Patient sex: M
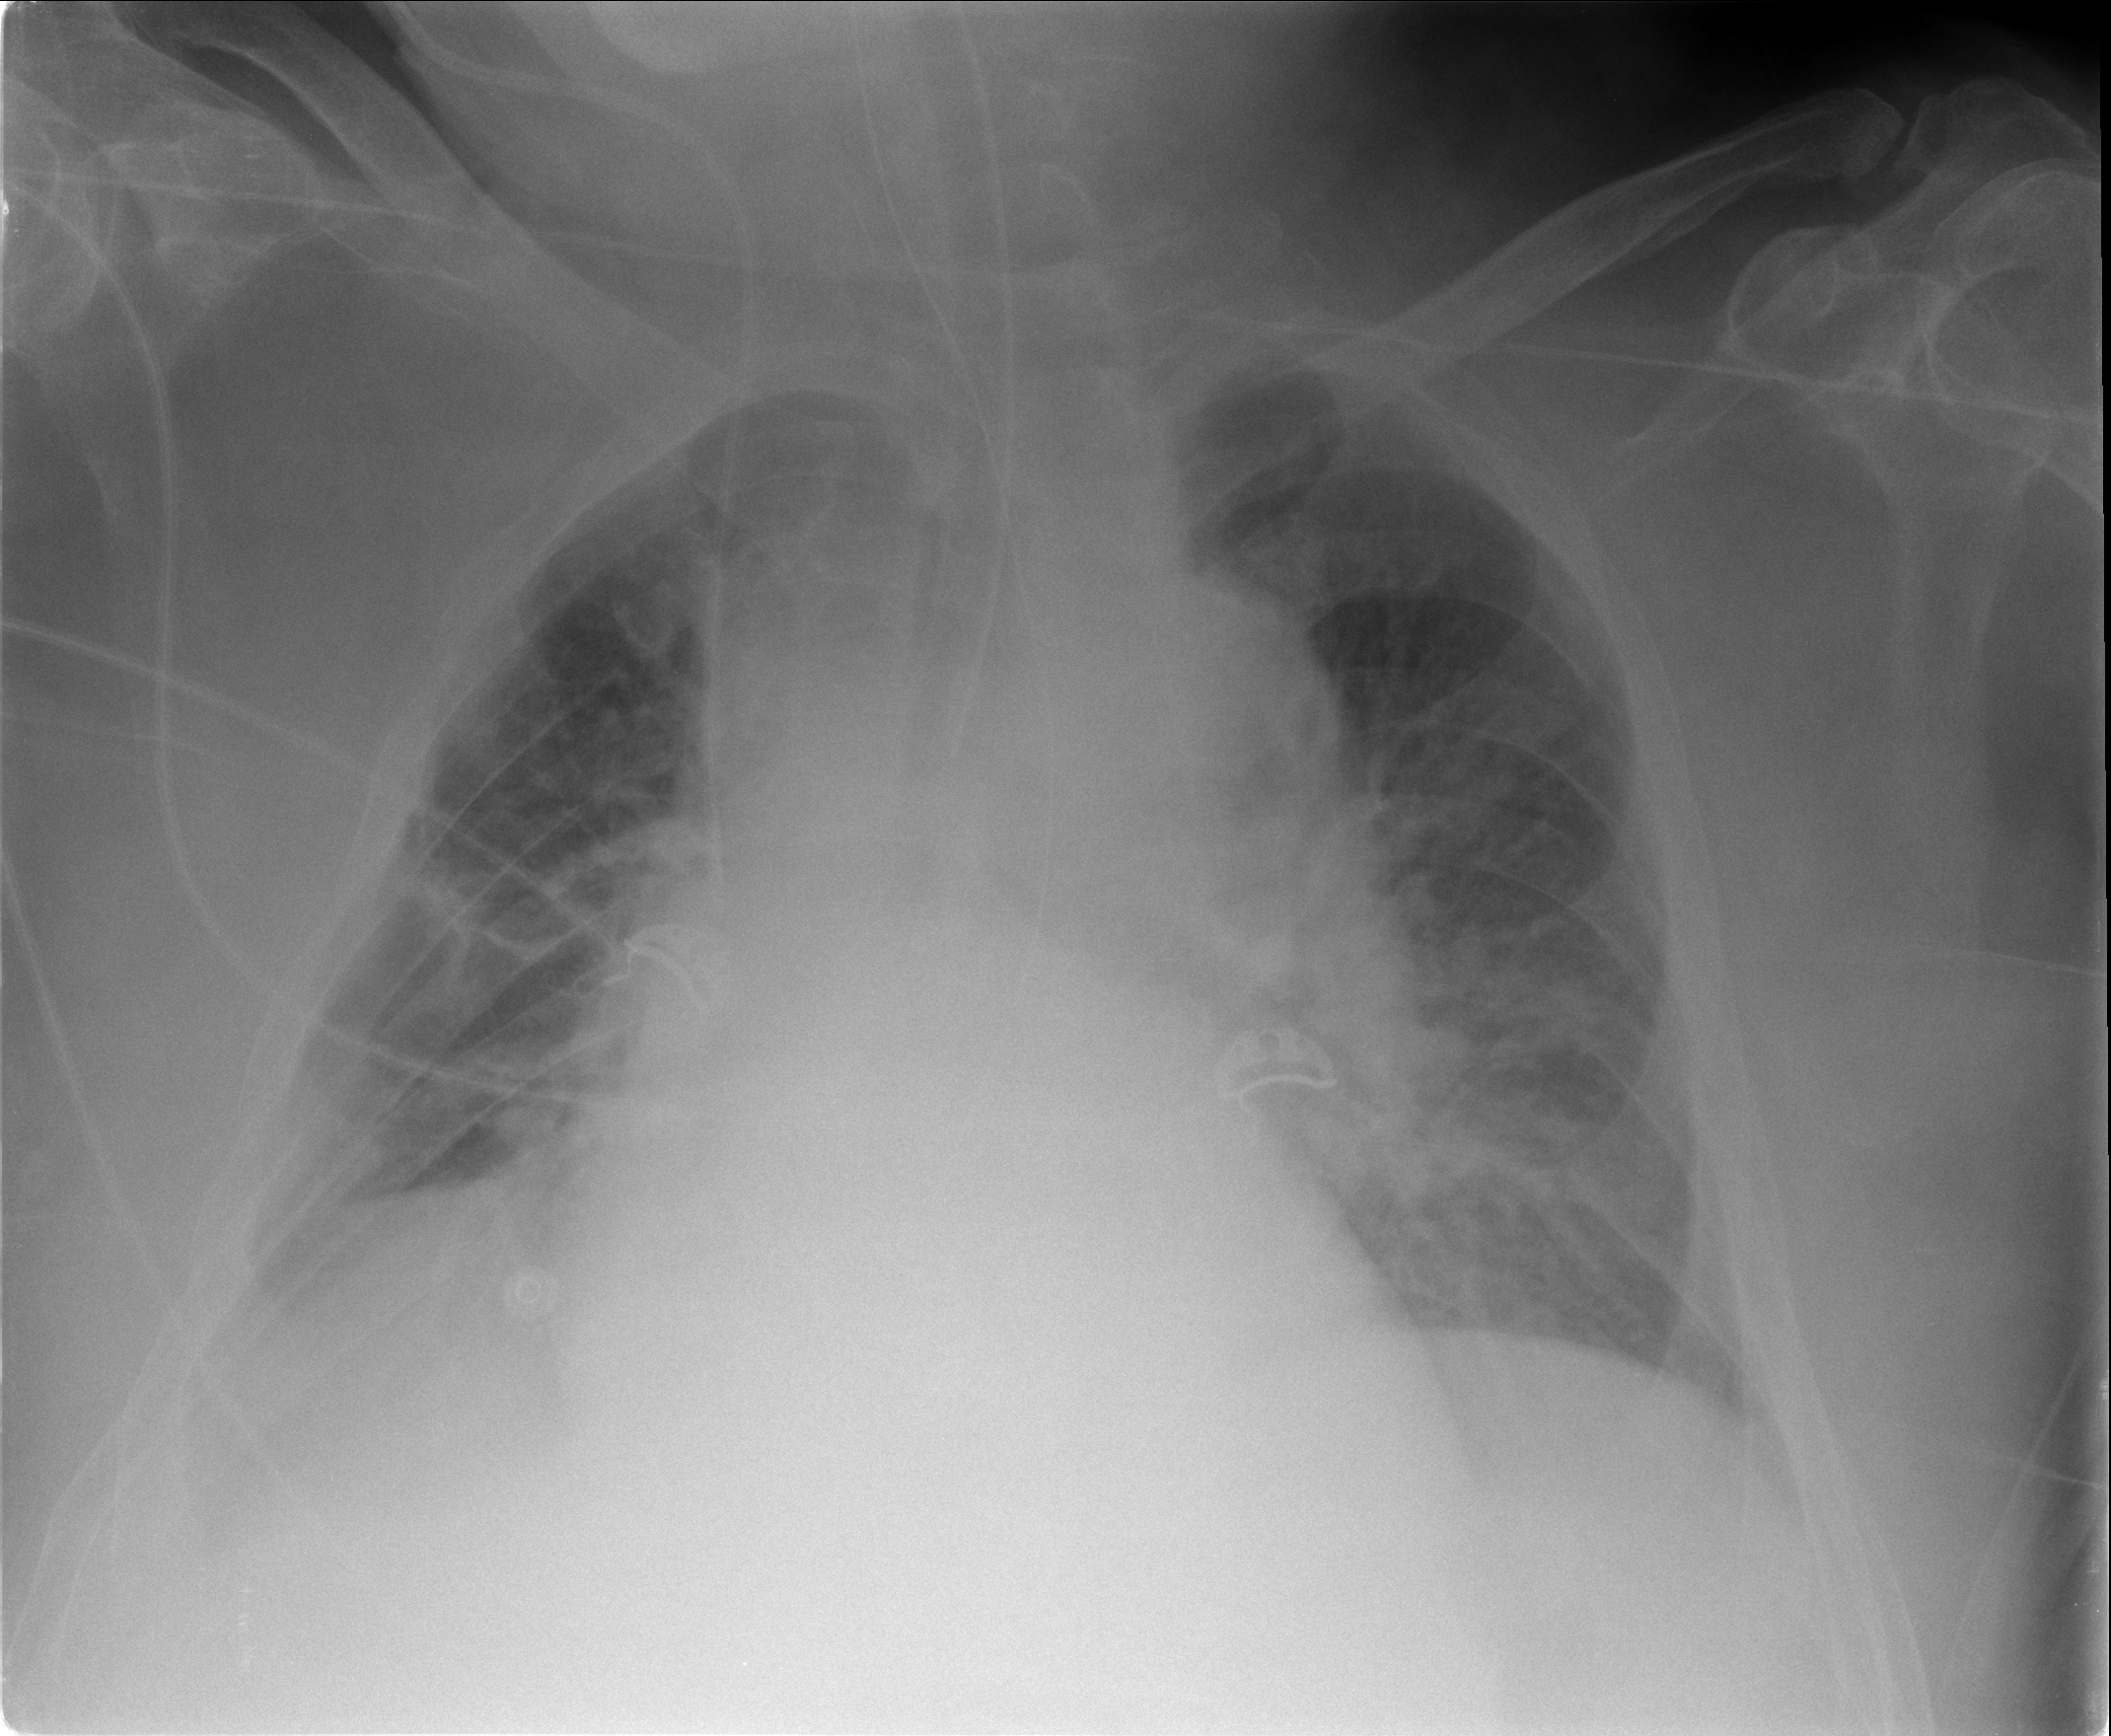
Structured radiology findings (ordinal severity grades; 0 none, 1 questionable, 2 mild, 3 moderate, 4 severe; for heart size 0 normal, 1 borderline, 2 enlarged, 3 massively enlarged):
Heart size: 2
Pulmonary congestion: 3
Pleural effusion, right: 1
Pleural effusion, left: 0
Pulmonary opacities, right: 2
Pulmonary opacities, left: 3
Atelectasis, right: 2
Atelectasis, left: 2